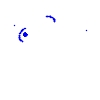
Particle: electron